Interaction volume radius: 5 \u00c5
Interaction volume height: 15 \u00c5
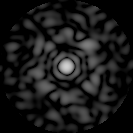
Disorder parameter: 0.7674